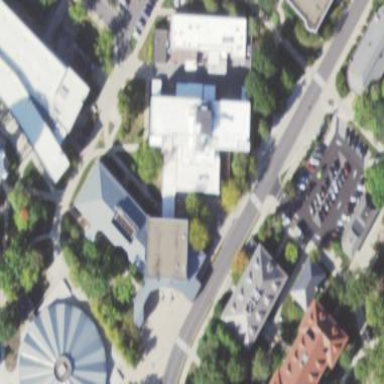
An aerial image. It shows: University building.